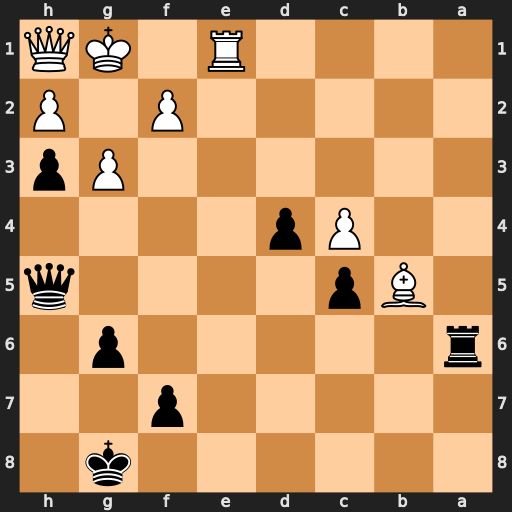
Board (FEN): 6k1/5p2/r5p1/1Bp4q/2Pp4/6Pp/5P1P/4R1KQ
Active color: b
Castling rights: -
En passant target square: -
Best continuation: Qe2 Rf1 Qxf1+ Kxf1 Ra1+